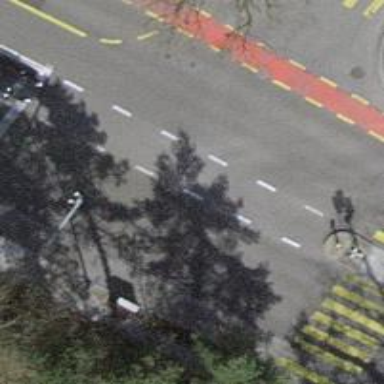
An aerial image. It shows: Road with traffic signals.